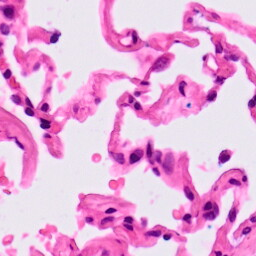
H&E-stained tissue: Lung